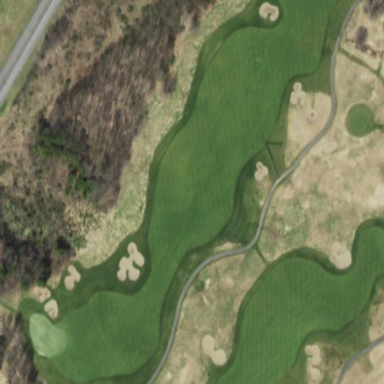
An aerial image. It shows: Grassy area designated as golf fairway.